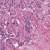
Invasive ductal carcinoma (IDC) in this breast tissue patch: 1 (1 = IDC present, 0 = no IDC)